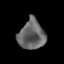
Tissue: prostate
Cell type: T cells
Senescence score: 0.7929
Nuclear area (px): 767
Mean DAPI intensity: 101.275